Question: I have this table of user pairs:

How could I select the rows so I have pairs once? For instance if I have 1-2, I don't need 2-1. So this is the desired output:
'''
1 | 2
4 | 11
5 | 6
7 | 8
'''
Maybe this is a case where the query gets too complex and it's better to just get the results of the image, and work on the result set in the application.
I use PostgreSQL, if that helps to optimize the query.
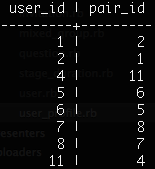
Answer: You can do this using the 'least()' and 'greatest()' functions:
'''
select distinct least(user_id, pair_id), greatest(user_id, pair_id)
from userpairs;
'''
This method has the possibility of returning a pair that doesn't actually exist in the table (for instance, if "(9,3)" appears and there is no "(3,9)"). If you want only actual pairs in the table, you can do:
'''
select user_id, pair_id
from userpairs up1
where user_id <= pair_id or
not exists (select 1
from user_pairs up2
where up2.user_id = up1.pair_id and up2.pair_id = up1.user_id
);
'''
If there is the possibility of duplicates in the original data, then you will want 'select distinct' here as well. Otherwise it is not necessary.